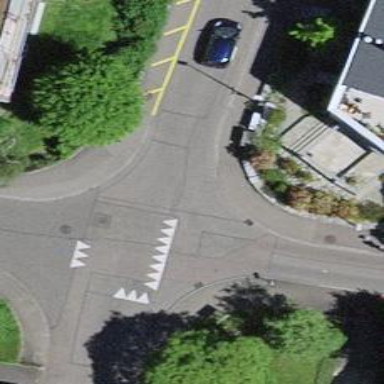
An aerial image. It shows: Traffic hump for calming the traffic.